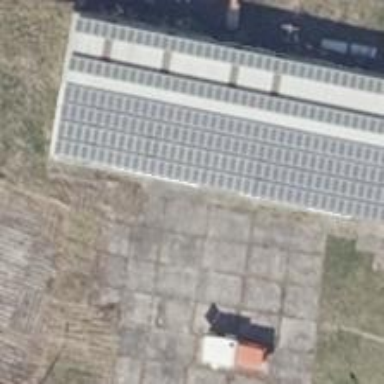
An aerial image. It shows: Solar photovoltaic panel generator producing electricity in small installation.